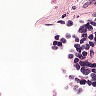
Metastatic tissue present: no